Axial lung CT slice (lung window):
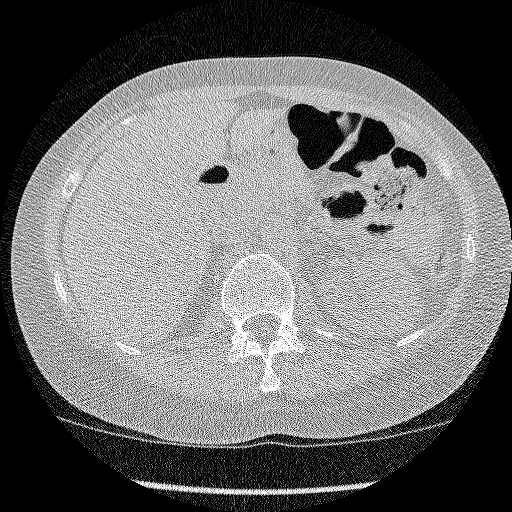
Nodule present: no